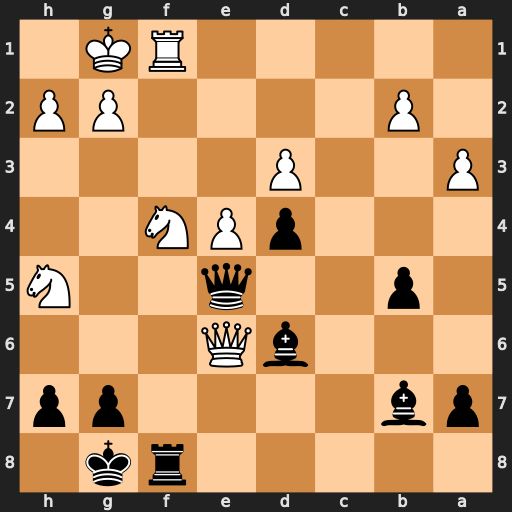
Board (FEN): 5rk1/pb4pp/3bQ3/1p2q2N/3pPN2/P2P4/1P4PP/5RK1
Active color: b
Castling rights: -
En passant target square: -
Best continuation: Qxe6 Nxe6 Bxh2+ Kxh2 Rxf1